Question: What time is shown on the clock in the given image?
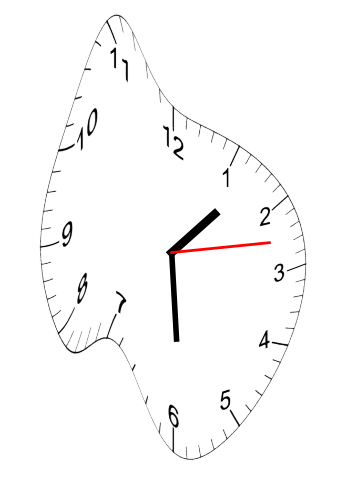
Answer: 01:29:13